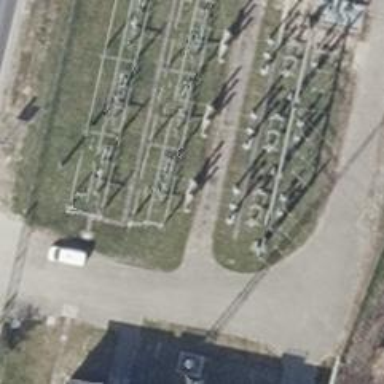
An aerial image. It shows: Power line with 3 cables. It is situated in bay.